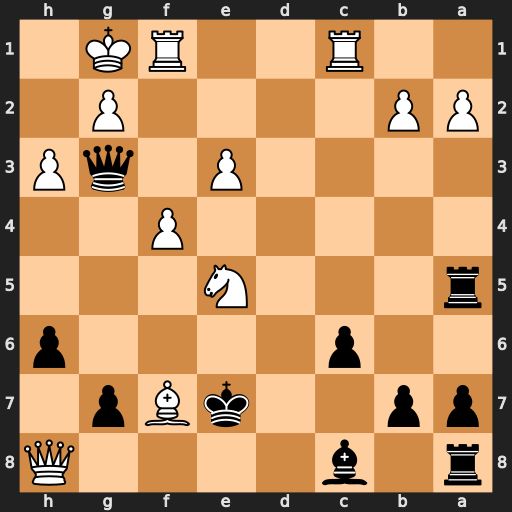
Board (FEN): r1b4Q/pp2kBp1/2p4p/r3N3/5P2/4P1qP/PP4P1/2R2RK1
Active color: b
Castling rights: -
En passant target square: -
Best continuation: Bxh3 Qxg7 Qxg7